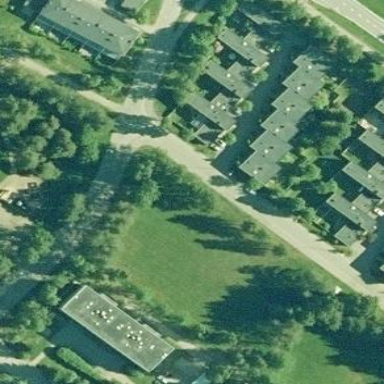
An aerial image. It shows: Park.